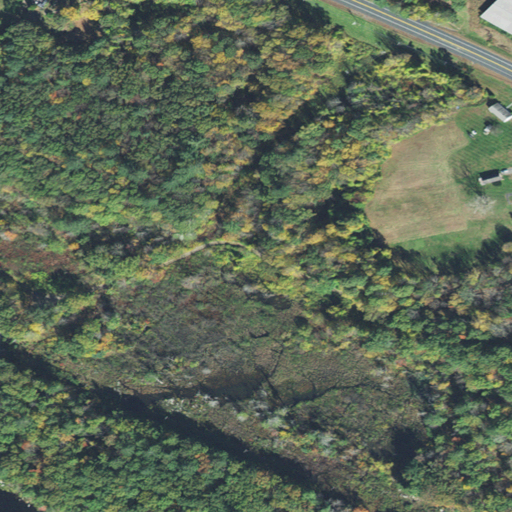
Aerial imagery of valley in Massachusetts named Wilcox Hollow containing deciduous forest, mixed forest, woody wetlands, evergreen forest, pasture, medium intensity development, low intensity development, open development, open water, herbaceous wetlands, and grassland